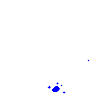
Particle: electron